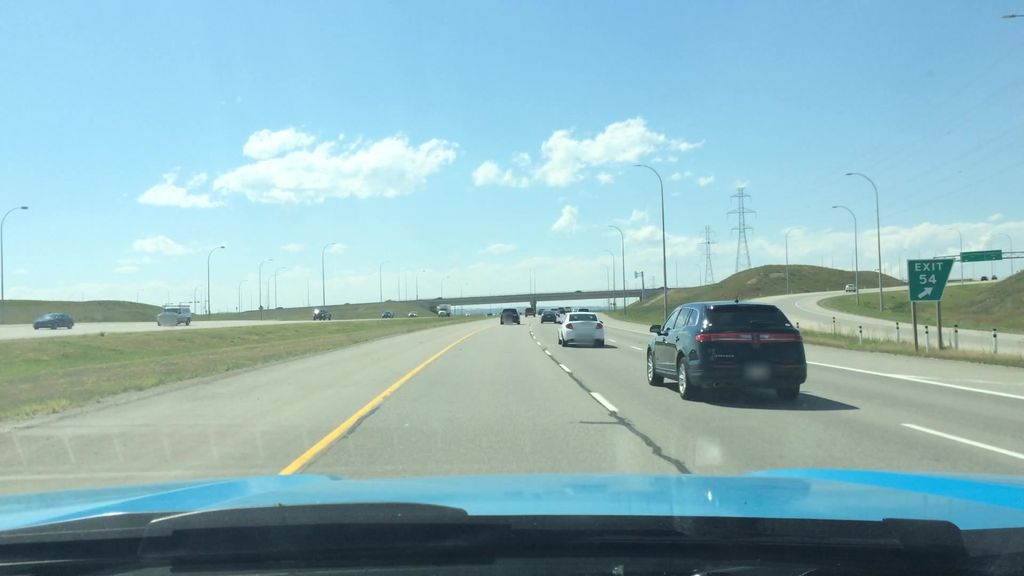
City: calgary